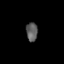
Tissue: skin
Cell type: Epithelial cells
Senescence score: 0.2809
Nuclear area (px): 212
Mean DAPI intensity: 91.425